Question: I can't get the container to correctly wrap around the video in firefox. Chrome and IE work fine. This is the site: <URL>

HTML:
'''
<div id="video_container">
<video id="trailers" poster="poster.jpg">
<source src="vLast.mp4" type="video/mp4">
<source src="vLast.webm" type="video/webm">
</video>
<nav>
<div id="controls">
<button id="playButton">Play</button>
<div id="vol" onclick="showSlider()">Vol
<div id="containSlider">
<input type="range" id="vSlider" min="0" max="1" step="0.1" value="0.5"/>
</div>
</div>
<div id="defaultBar">
<div id="progressBar"></div>
</div>
<button id="mute">Mute</button>
<button id="full" onclick="toggleFullScreen()">Full</button>
</div>
<div id="playlist" class="animated fadeInRight">
<div class="thumb" id="tb1"><img src="TbGow.jpg" onClick="changeTrailer('vGow')"/></div>
<div class="thumb" id="tb2"><img src="TbLast.jpg" onClick="changeTrailer('vLast')"/></div>
<div class="thumb" id="tb3"><img src="TbTwo.jpg" onClick="changeTrailer('vTwo')"/></div>
</div>
</nav>
</div>
'''
CSS:
'''
#video_container{
-webkit-box-flex: 1;
-moz-box-flex: 1;
border:5px solid black;
margin: 20px;
padding: 0px;
width:100%;
height:100%;
position: relative;
background-color:white;
-webkit-border-radius: 5px;
-moz-border-radius: 5px;
border-radius: 5px;
}
#video_container video{
width: 100%;
height: auto;
display: block;
z-index: 9999;
}
'''
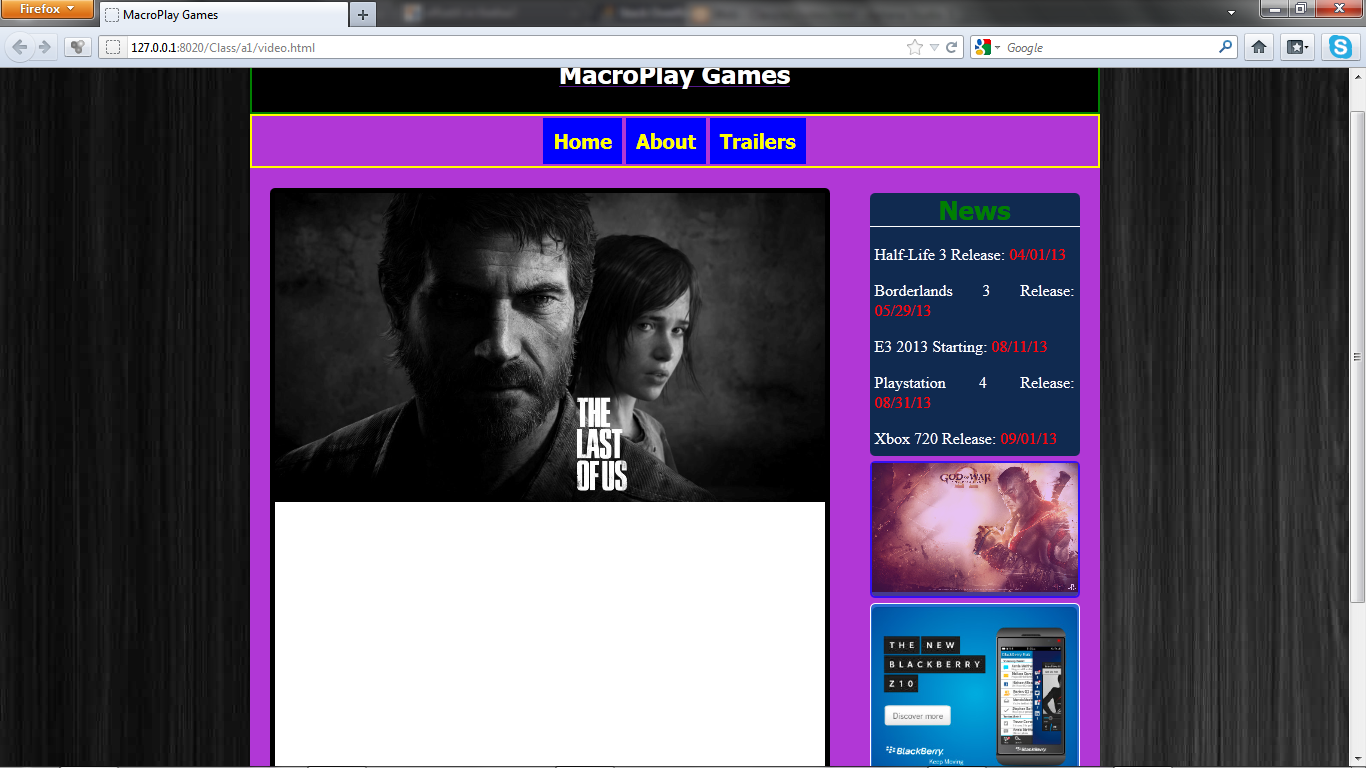
Answer: Alright then Batman :)
Try this
'''
<style>
@-moz-document url-prefix() {
#video_container{
min-height:1px;
max-height:1px;
}
}
</style>
'''
Add this in your html document!